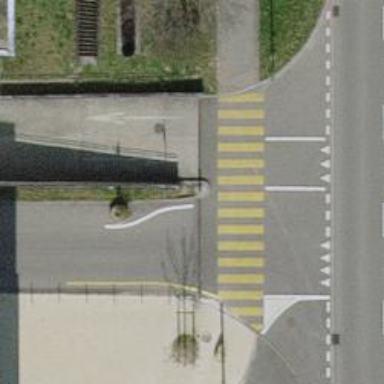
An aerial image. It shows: Marked road crossing.